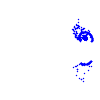
Particle: electron